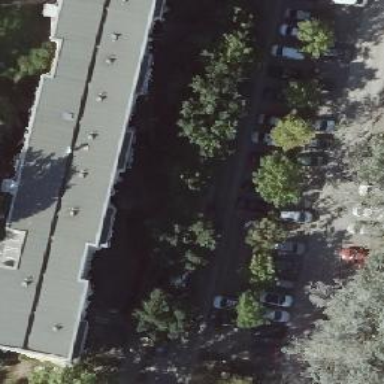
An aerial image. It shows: Concrete parking lane located parallel to residential area.